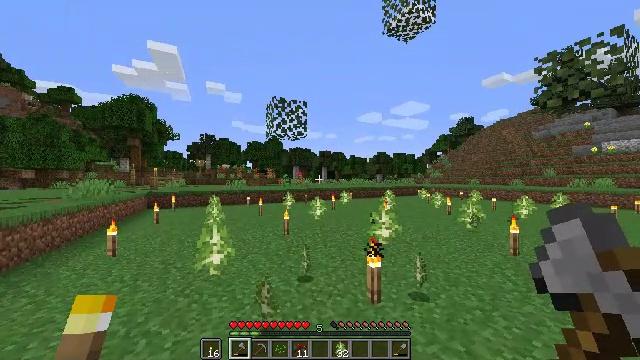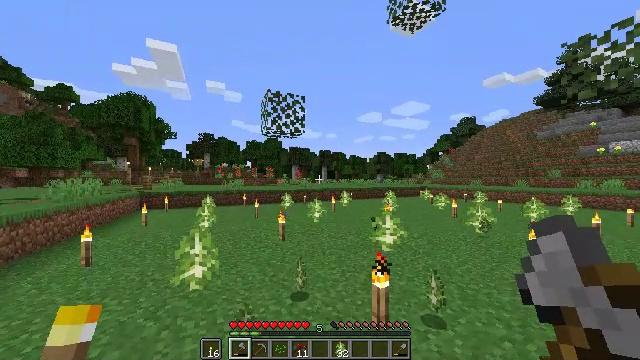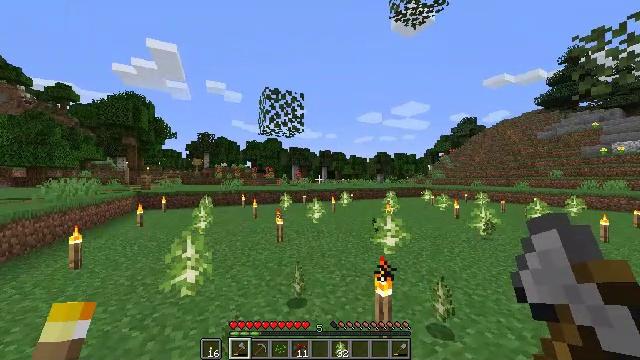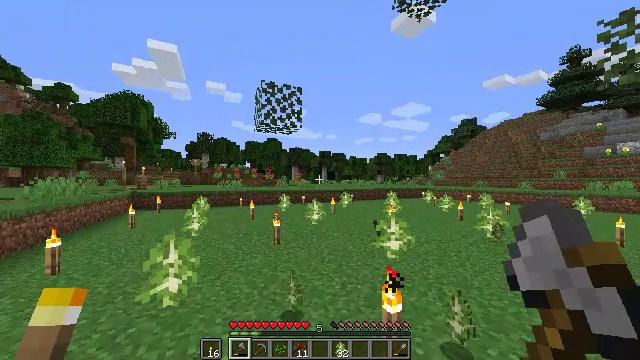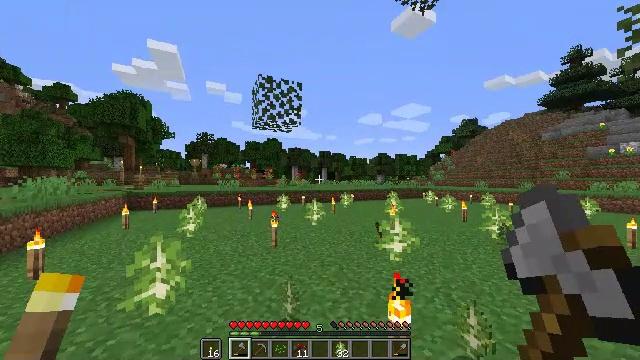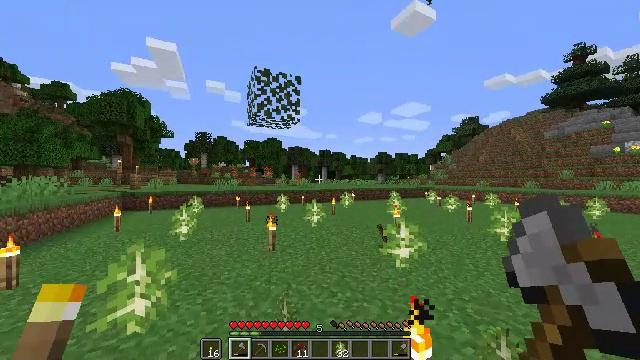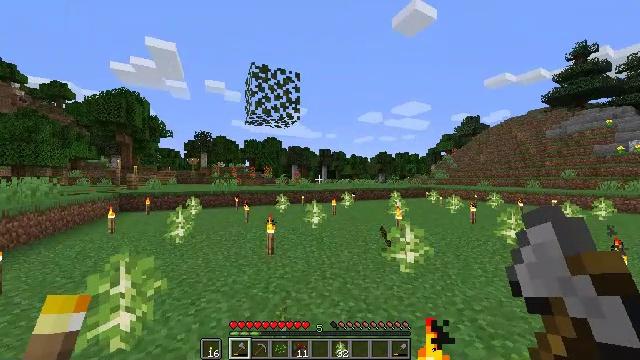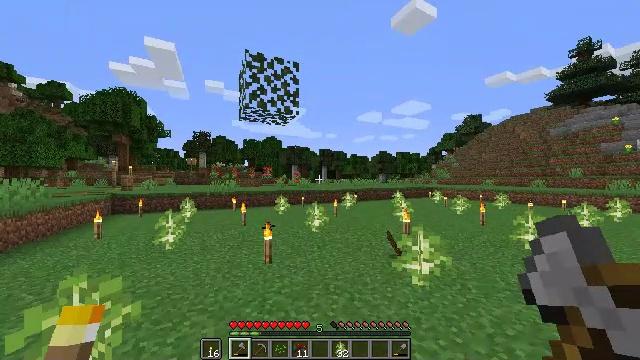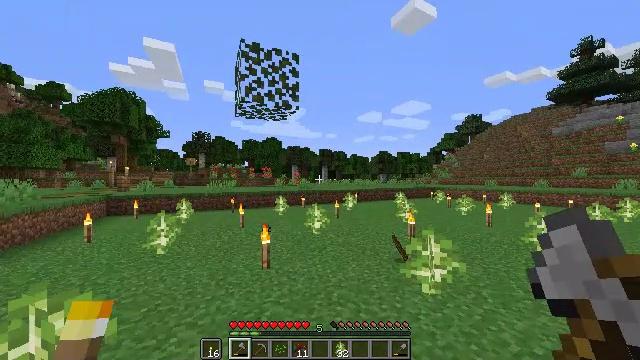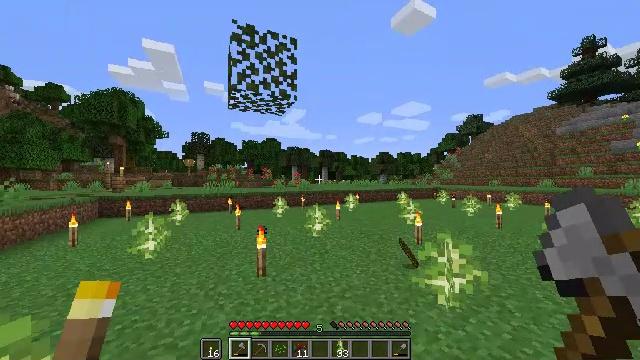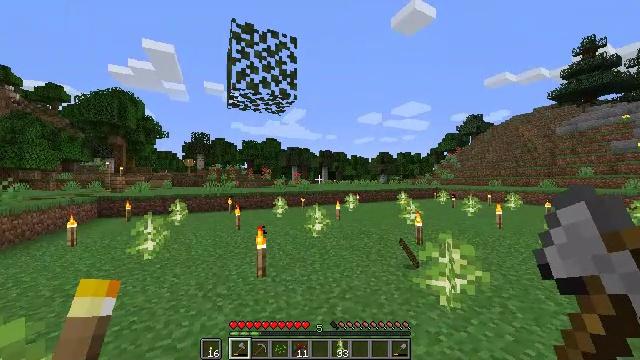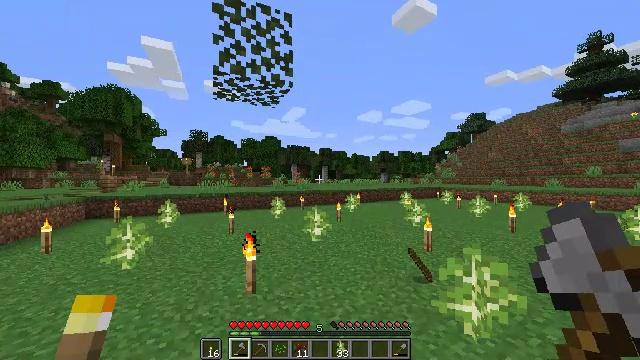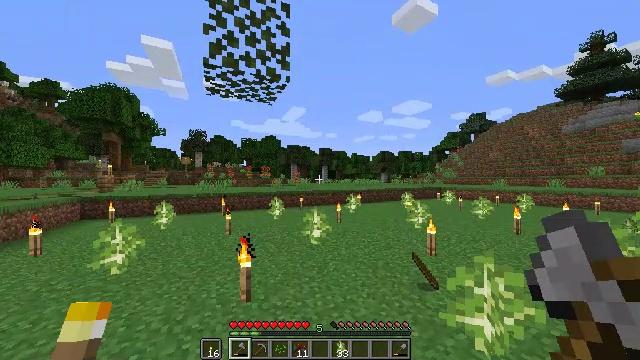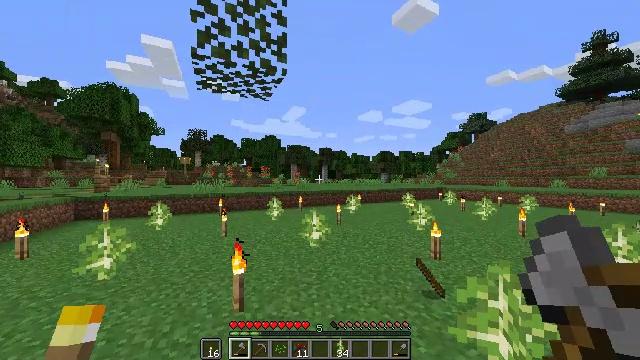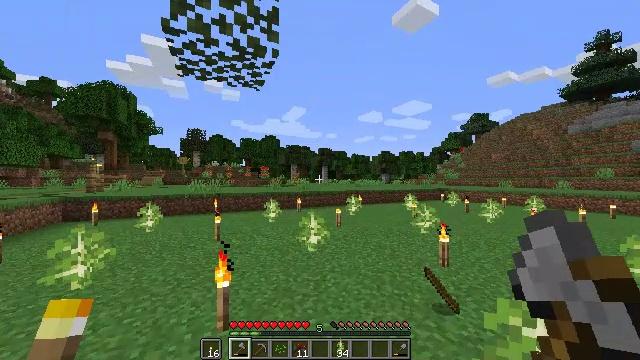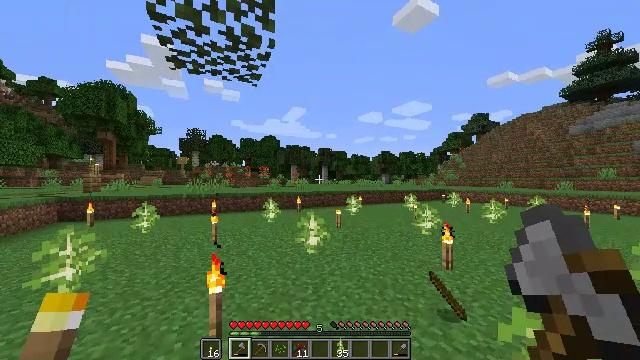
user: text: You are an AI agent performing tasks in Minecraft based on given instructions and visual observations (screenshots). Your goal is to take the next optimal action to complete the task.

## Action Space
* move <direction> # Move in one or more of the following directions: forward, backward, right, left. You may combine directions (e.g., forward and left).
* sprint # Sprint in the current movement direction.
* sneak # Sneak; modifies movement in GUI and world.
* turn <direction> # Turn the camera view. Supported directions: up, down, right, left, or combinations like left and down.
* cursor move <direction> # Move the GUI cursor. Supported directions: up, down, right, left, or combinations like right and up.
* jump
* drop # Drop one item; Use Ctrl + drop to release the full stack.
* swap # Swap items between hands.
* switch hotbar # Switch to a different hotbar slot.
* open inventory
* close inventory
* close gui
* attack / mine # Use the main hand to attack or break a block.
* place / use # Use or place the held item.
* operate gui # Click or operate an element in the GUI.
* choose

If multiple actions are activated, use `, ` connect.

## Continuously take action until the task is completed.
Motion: motion action
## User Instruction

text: Clear the ground by mining grass.
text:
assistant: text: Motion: move forward
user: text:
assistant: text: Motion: move forward
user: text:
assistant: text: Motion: move forward
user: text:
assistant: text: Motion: move forward
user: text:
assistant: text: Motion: move forward
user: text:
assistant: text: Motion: move forward
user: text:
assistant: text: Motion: move forward
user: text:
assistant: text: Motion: move forward
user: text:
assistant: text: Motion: move forward
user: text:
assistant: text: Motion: move forward
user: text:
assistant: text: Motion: move forward
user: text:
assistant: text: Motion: move forward
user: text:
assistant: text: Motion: move forward
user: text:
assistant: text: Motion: move forward
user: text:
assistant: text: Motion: move forward
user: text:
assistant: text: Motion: move forward
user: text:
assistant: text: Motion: move forward
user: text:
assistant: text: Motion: move forward, turn right and down
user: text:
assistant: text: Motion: move forward, turn right and down
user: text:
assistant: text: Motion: move forward, turn right
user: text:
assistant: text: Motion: move forward, turn left and up
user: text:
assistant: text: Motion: move forward
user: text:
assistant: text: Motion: move forward
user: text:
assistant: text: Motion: move forward
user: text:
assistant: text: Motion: move forward
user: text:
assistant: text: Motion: move forward
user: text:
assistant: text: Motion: move forward
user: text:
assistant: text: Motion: move forward
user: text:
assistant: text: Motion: move forward
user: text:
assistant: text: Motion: move forward